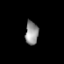
Tissue: prostate
Cell type: T cells
Senescence score: 0.328
Nuclear area (px): 300
Mean DAPI intensity: 145.92